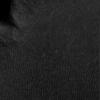
Label: dusty